Question: When i add meta tags dynamically they render in one line.
How can i break them in separate line

I tried following code but this is not working for me
'''
Page.Title = ds.Tables[0].Rows[0]["Title"].ToString() + " by " + ds.Tables[0].Rows[0]["Author"].ToString();
Page.Controls.Add(new LiteralControl("
"));
Page.MetaDescription = ds.Tables[0].Rows[0]["Desc"].ToString();
Page.Controls.Add(new LiteralControl("
"));
Page.MetaKeywords = ds.Tables[0].Rows[0]["Keywords"].ToString();
Page.Controls.Add(new LiteralControl("
"));
'''
I am using asp.net web forms for my website. Help in this regard is appreciated.
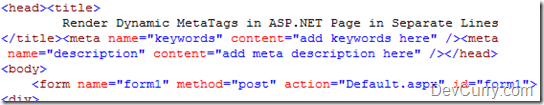
Answer: The way you try to add the new line will not work because the MetaDescription is all ready exist in a specific location, and you add the new line "somewhere" but not right after.
Try to add all the controls for your header the one after the other as:
'''
HtmlMeta metaDes = new HtmlMeta();
metaDes.Name = "description";
metaDes.Content = ds.Tables[0].Rows[0]["Desc"].ToString();
// add the description on the hader.
Page.Header.Controls.Add(metaDes);
// right after add the new line
Page.Header.Controls.Add(new LiteralControl("
"));
'''
Or you can even simple add a literal on your header and just render the final output, a set of of your html code.